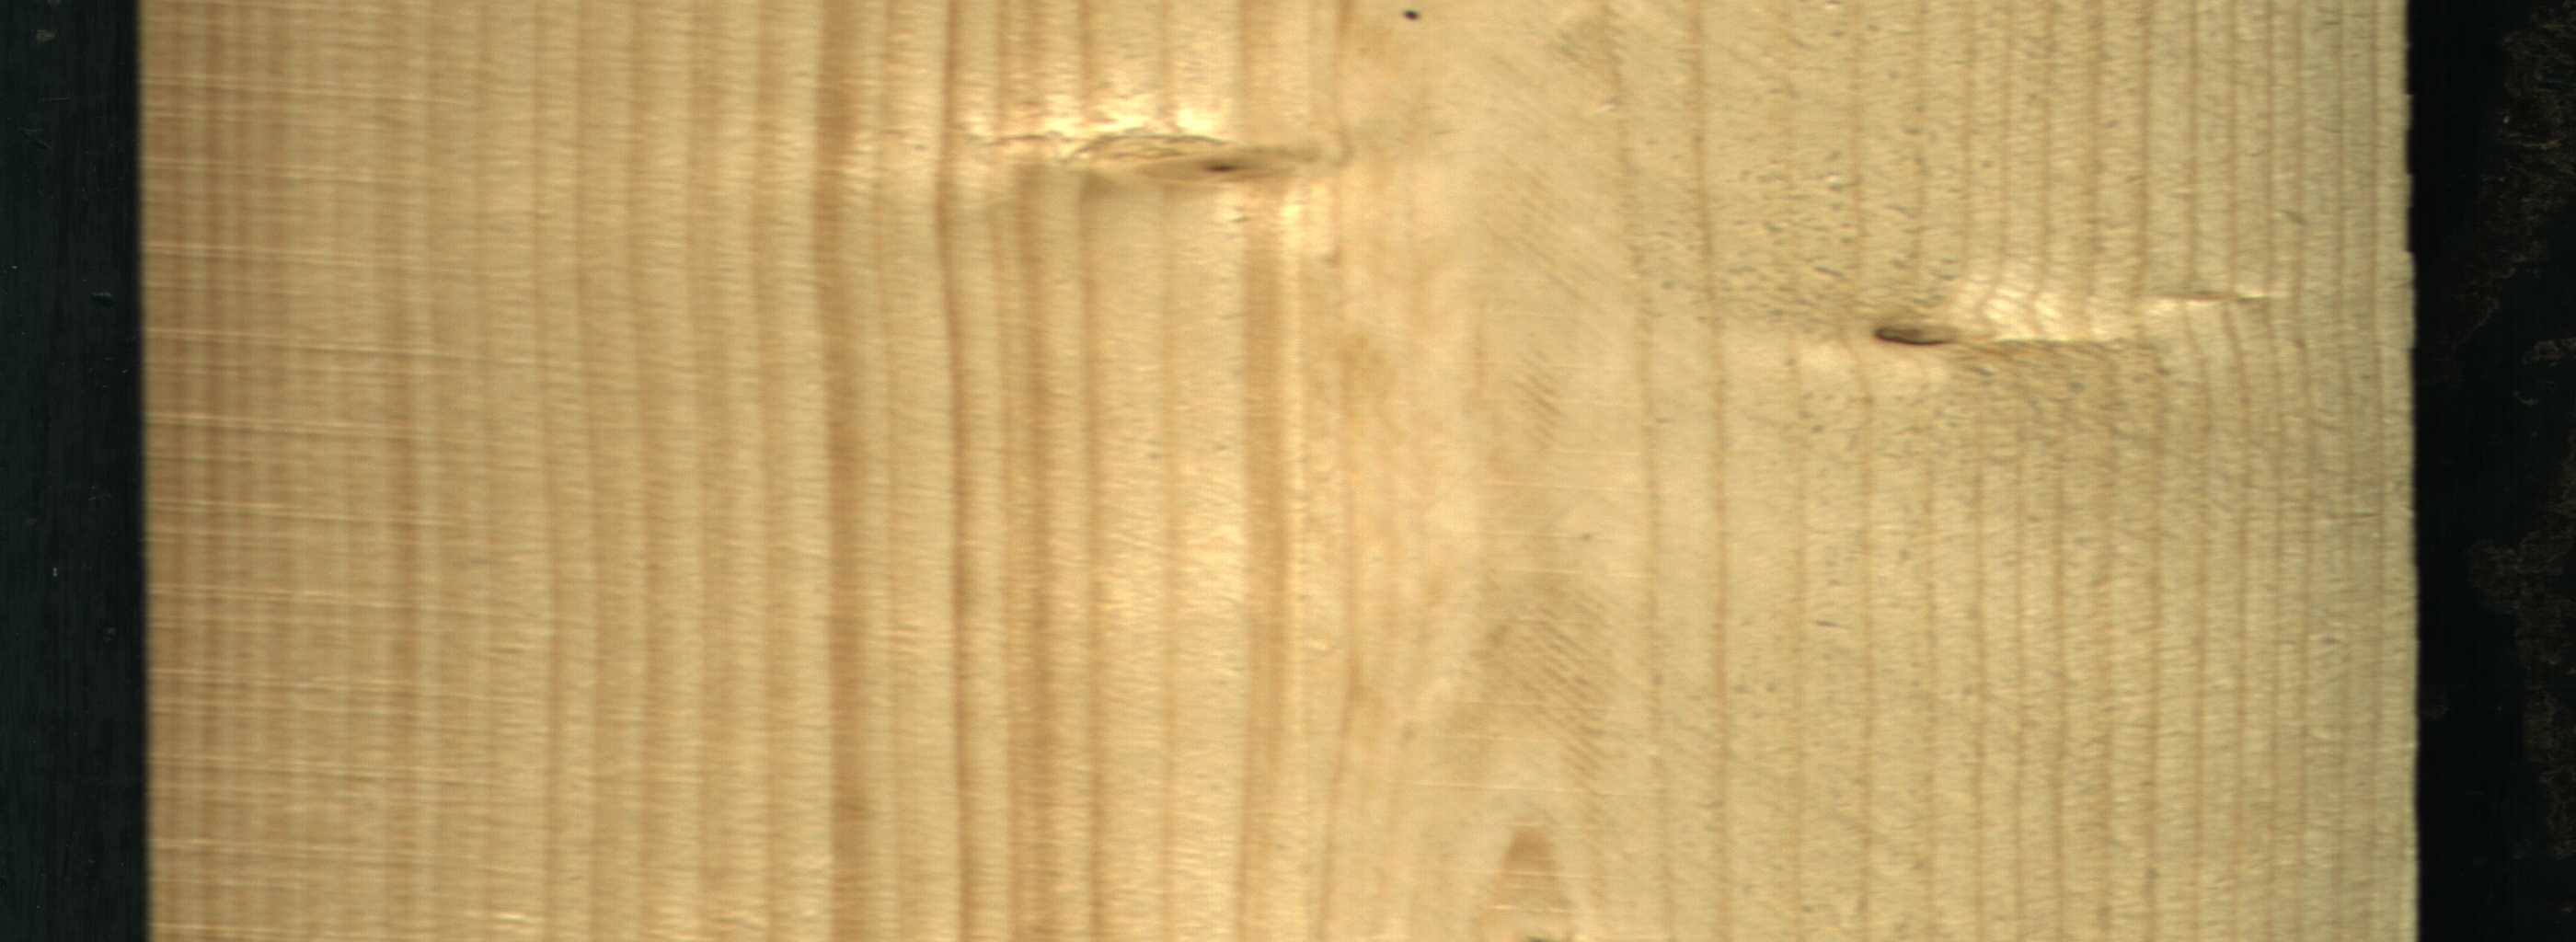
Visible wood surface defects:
Live_Knot
Live_Knot